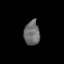
Tissue: prostate
Cell type: NK cells
Senescence score: 0.2607
Nuclear area (px): 379
Mean DAPI intensity: 108.124